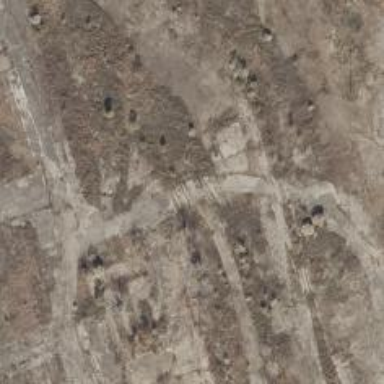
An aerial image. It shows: Disused railway spur.